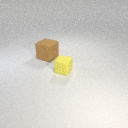
small yellow rubber cube to the right of large brown rubber cube